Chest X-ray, PA view. Patient: 35 years old, sex F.
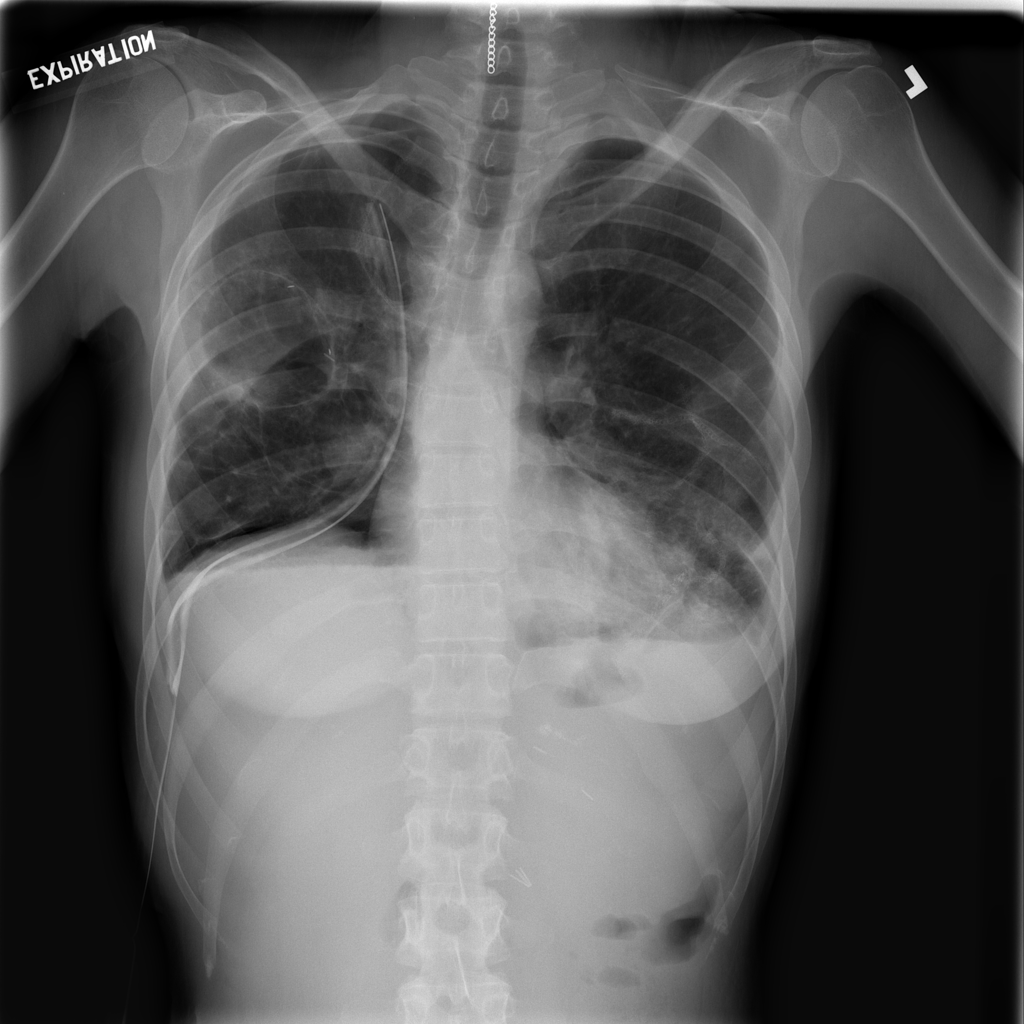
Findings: Pneumothorax